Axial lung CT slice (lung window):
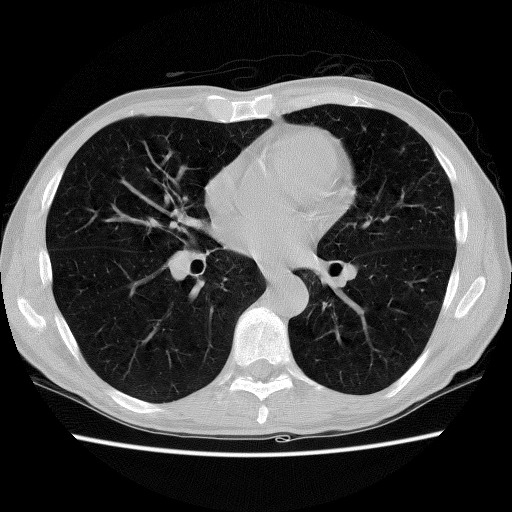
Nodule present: no